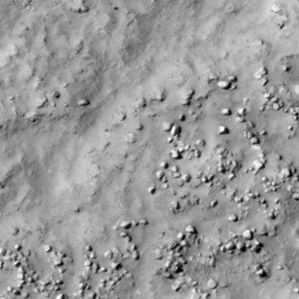
Label: non_frost